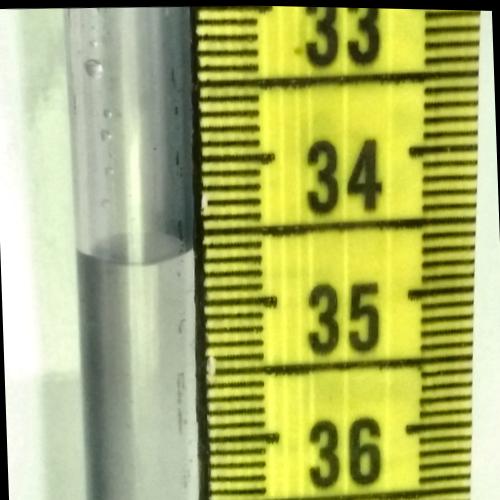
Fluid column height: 34.7 cm